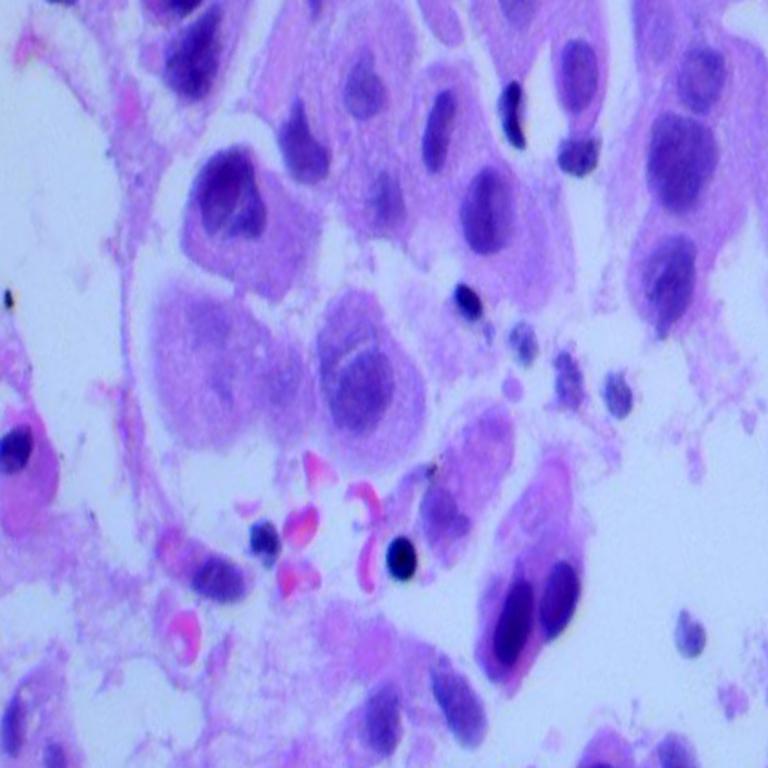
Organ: lung
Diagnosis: adenocarcinomas